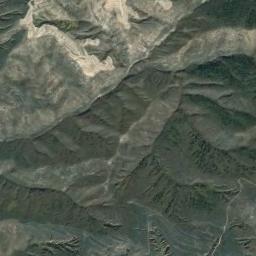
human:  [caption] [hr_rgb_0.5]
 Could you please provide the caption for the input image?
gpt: The mountain is full of black soil .

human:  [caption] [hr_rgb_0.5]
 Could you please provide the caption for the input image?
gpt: The folded mountain consists of some ridges and valleys .

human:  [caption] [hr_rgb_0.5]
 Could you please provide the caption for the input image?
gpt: There is a cliff in the mountains .

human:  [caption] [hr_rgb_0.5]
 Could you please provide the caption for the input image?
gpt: There is not the even mountain .

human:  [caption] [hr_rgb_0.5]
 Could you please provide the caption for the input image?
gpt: There are some ridges on the gray mountain .